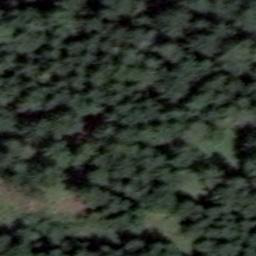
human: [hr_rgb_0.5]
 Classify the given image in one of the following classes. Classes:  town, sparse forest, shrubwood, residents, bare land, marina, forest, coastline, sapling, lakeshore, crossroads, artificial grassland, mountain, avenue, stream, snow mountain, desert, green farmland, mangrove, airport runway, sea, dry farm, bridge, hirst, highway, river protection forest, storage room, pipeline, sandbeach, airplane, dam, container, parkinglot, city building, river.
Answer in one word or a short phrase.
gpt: forest